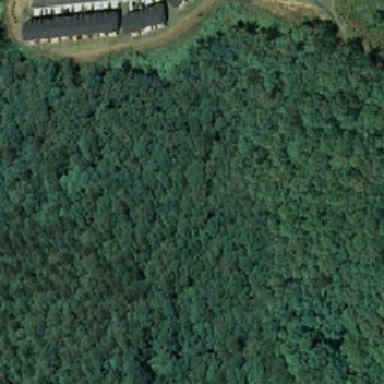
There are two grey houses next to the forest .